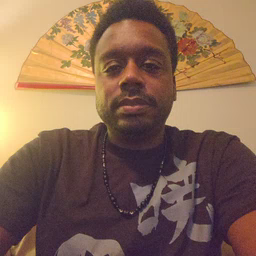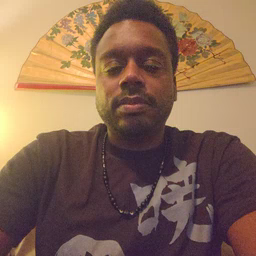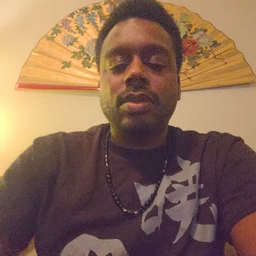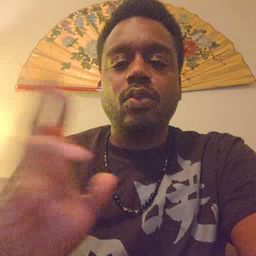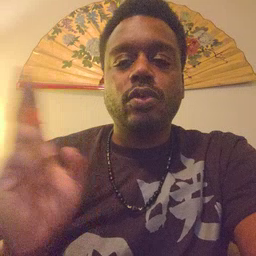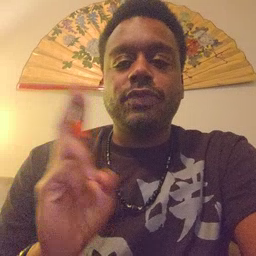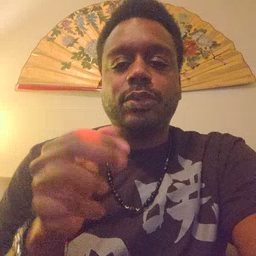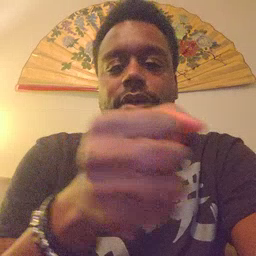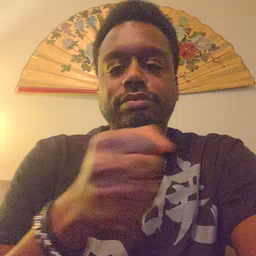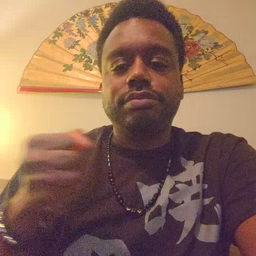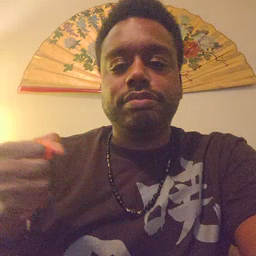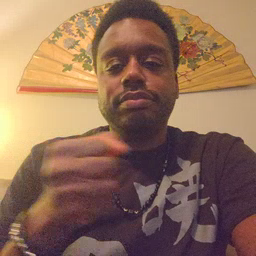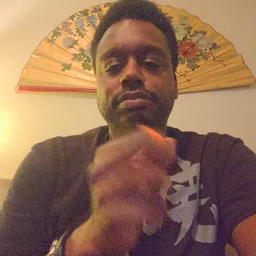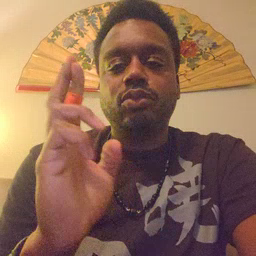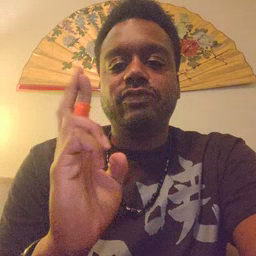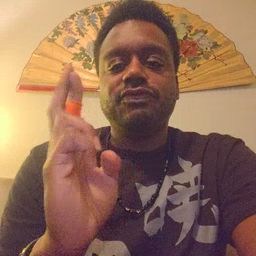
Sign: refrigerator